Question: With command line, I use '/r:' to add reference with VS2010 as follows.
'''
csc Program.cs /r:System.ComponentModel.Composition.dll /r:SharedLibrary.dll
'''
How can I add reference in VS2010 IDE?
I tried to right click on the Solution Explorer, then clicked "Add Reference ...", but I can't find the 'System.ComponentModel.Composition'.

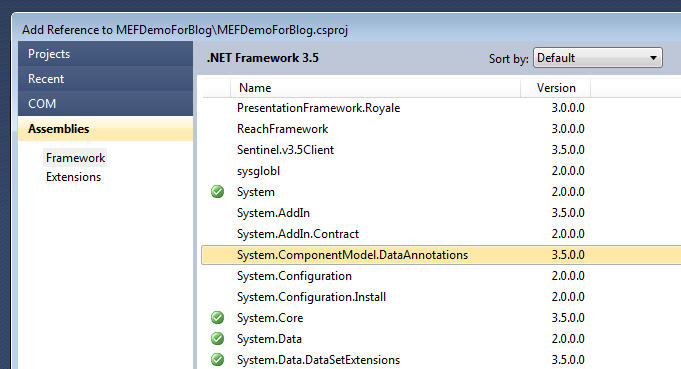
Answer: The <URL> from the Productivity Power Tools is filtering for 3.5 framework assemblies because you're application is undoubtedly targeting 3.5.
The System.ComponentModel.Composition.dll is a 4.0 Framework dll. You can add the reference by browsing to the 4.0 framework folder but this will stop your application from compiling.
Instead you should change the target of your application to 4.0 if you want to use 4.0 features